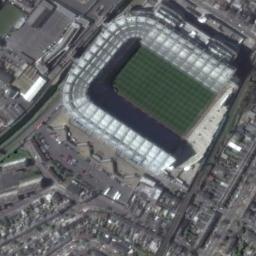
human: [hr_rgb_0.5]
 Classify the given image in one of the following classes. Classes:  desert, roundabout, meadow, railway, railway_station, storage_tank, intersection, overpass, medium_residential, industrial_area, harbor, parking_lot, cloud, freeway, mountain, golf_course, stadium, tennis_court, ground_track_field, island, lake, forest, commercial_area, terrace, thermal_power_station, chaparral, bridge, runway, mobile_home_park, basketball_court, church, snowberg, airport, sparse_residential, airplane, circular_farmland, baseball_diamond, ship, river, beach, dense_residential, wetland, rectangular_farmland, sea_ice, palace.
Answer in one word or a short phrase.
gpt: stadium